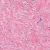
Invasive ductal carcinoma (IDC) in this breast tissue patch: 0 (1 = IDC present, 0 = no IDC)